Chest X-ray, PA view. Patient: 30 years old, sex M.
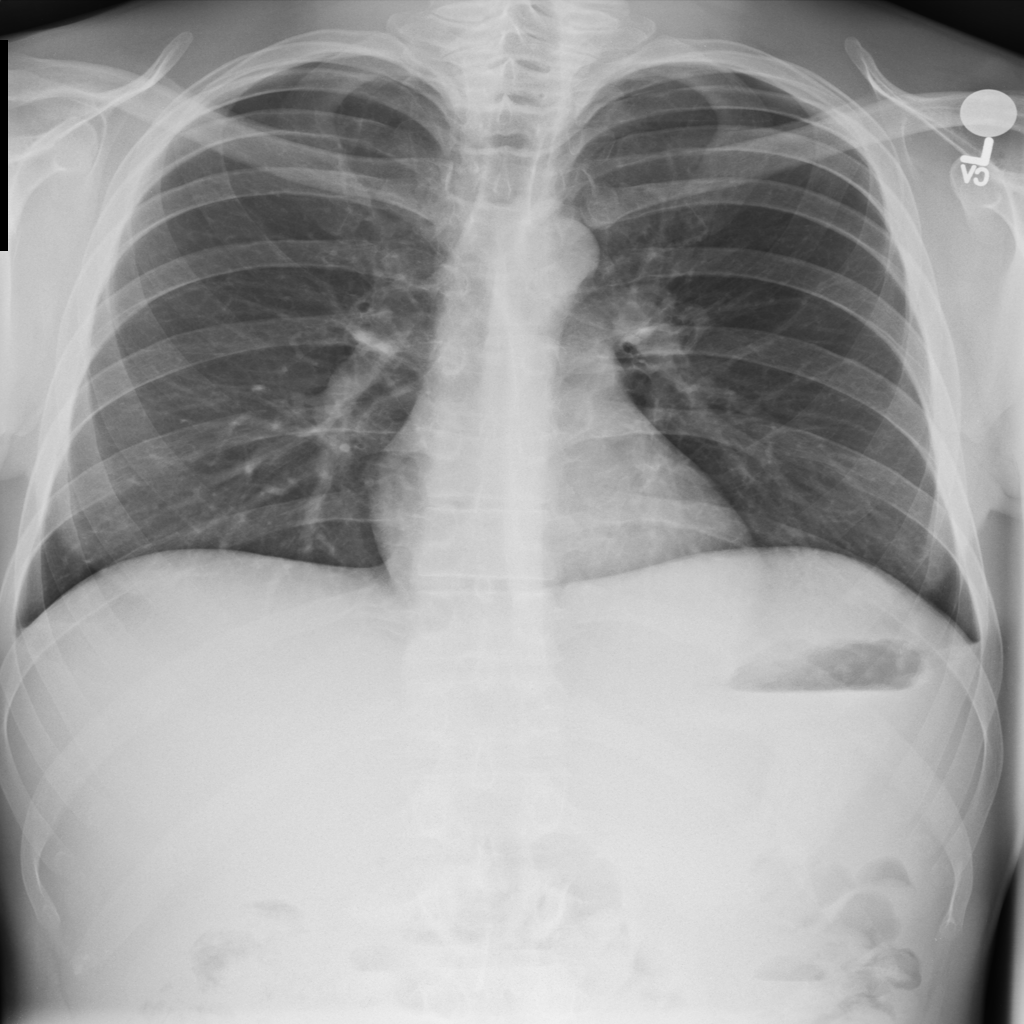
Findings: No Finding